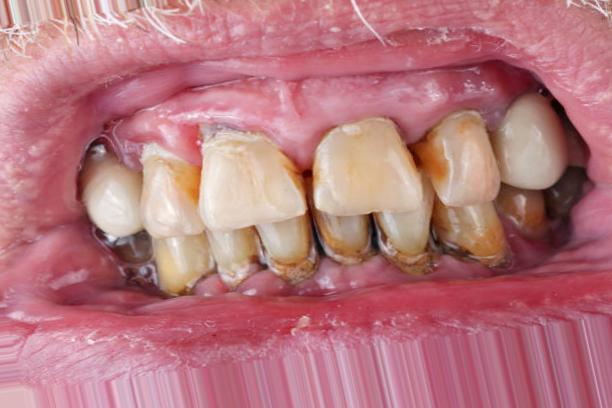
Condition: Caries